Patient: sex M, age 47
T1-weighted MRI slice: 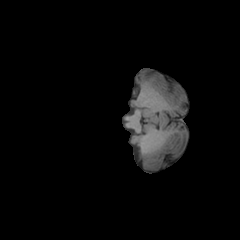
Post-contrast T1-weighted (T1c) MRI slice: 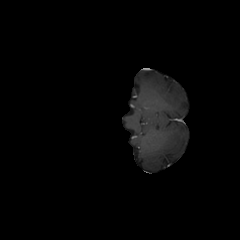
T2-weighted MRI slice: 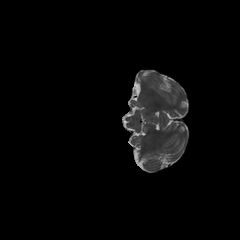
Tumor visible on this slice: no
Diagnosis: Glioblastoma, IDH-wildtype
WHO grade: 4